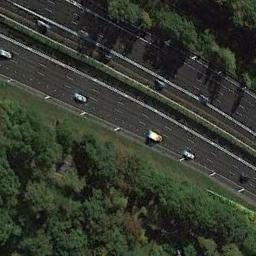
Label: freeway